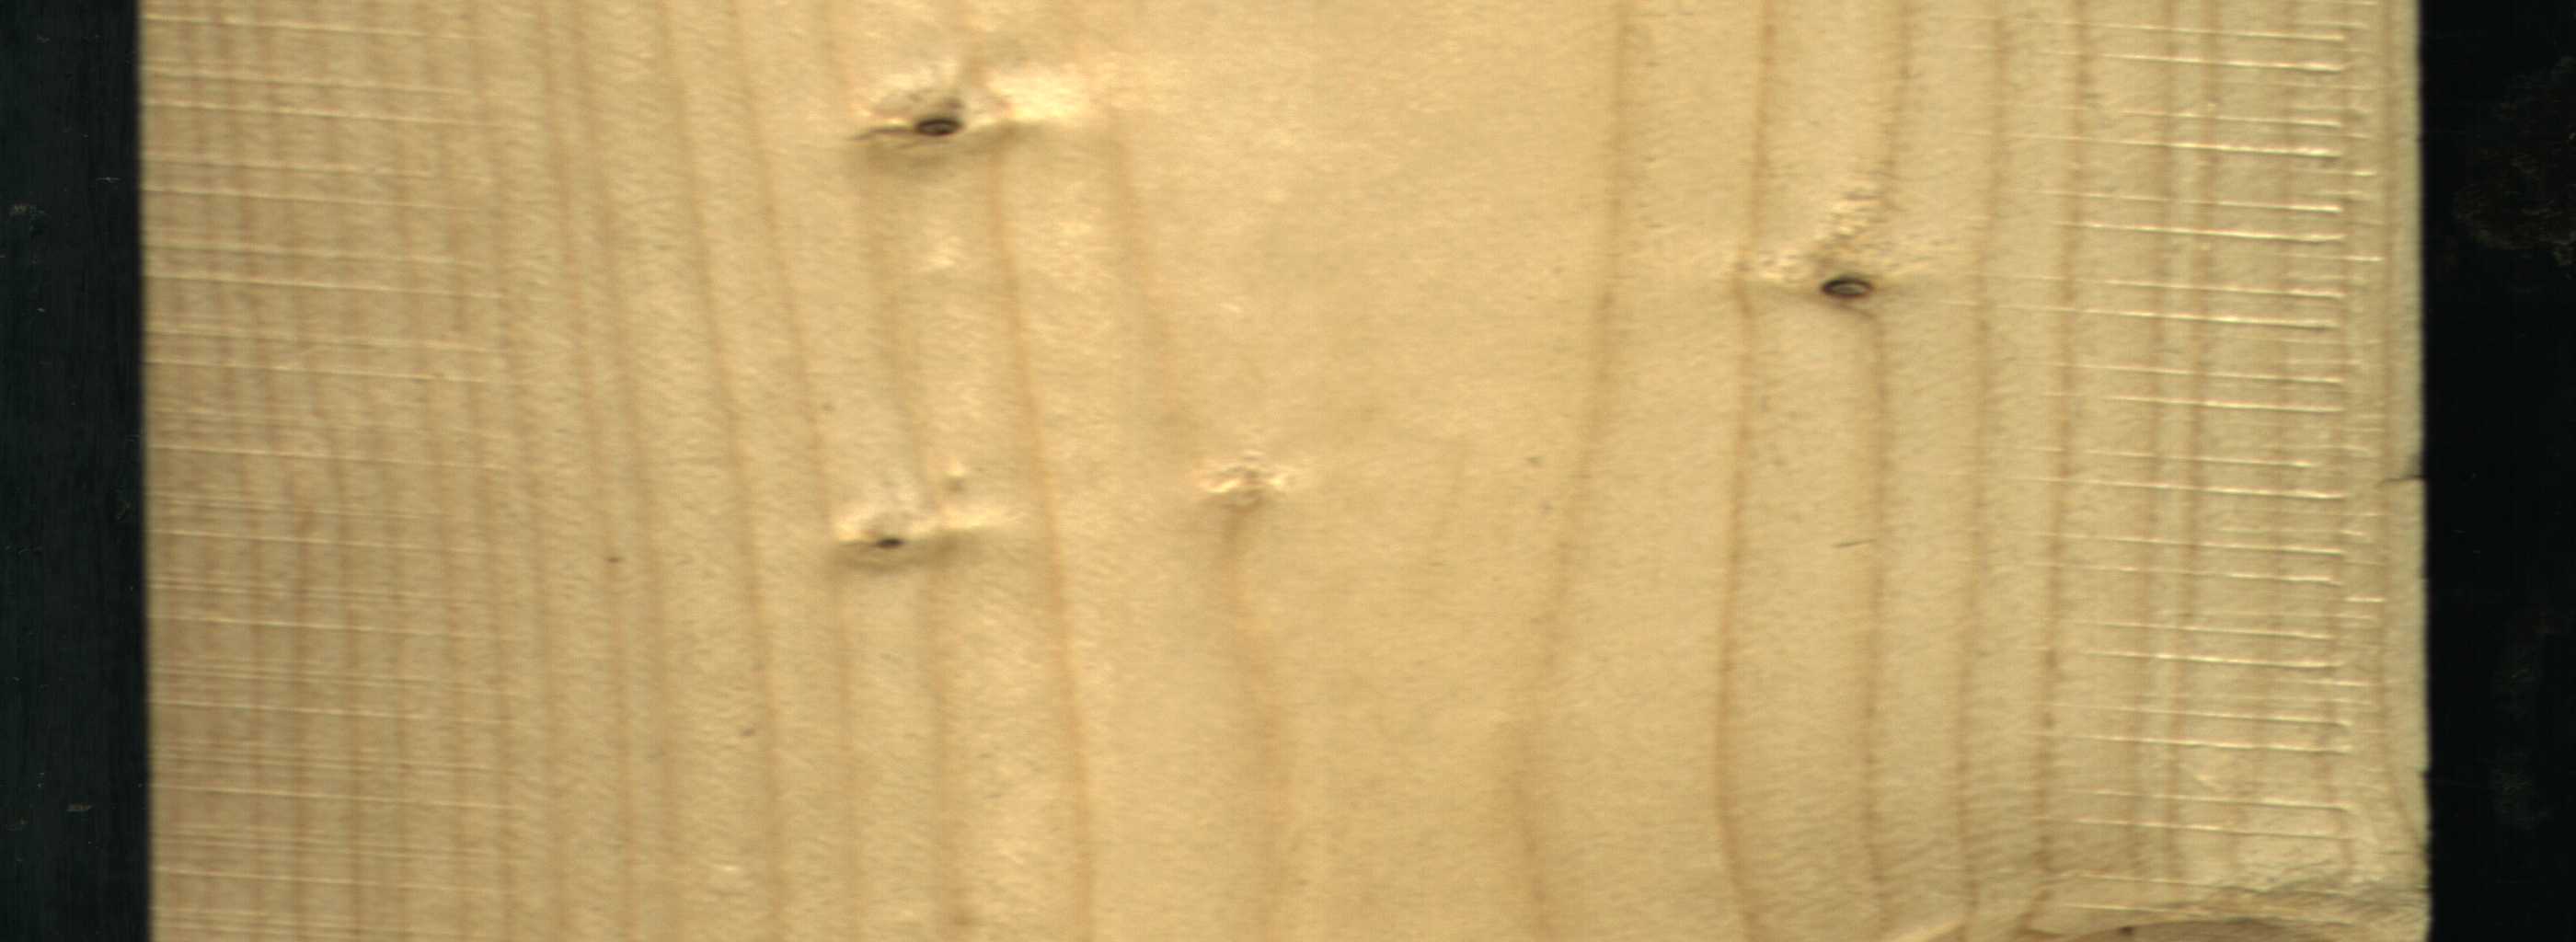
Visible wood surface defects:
Live_Knot
Live_Knot
Live_Knot
Live_Knot